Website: lowes
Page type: order-returns
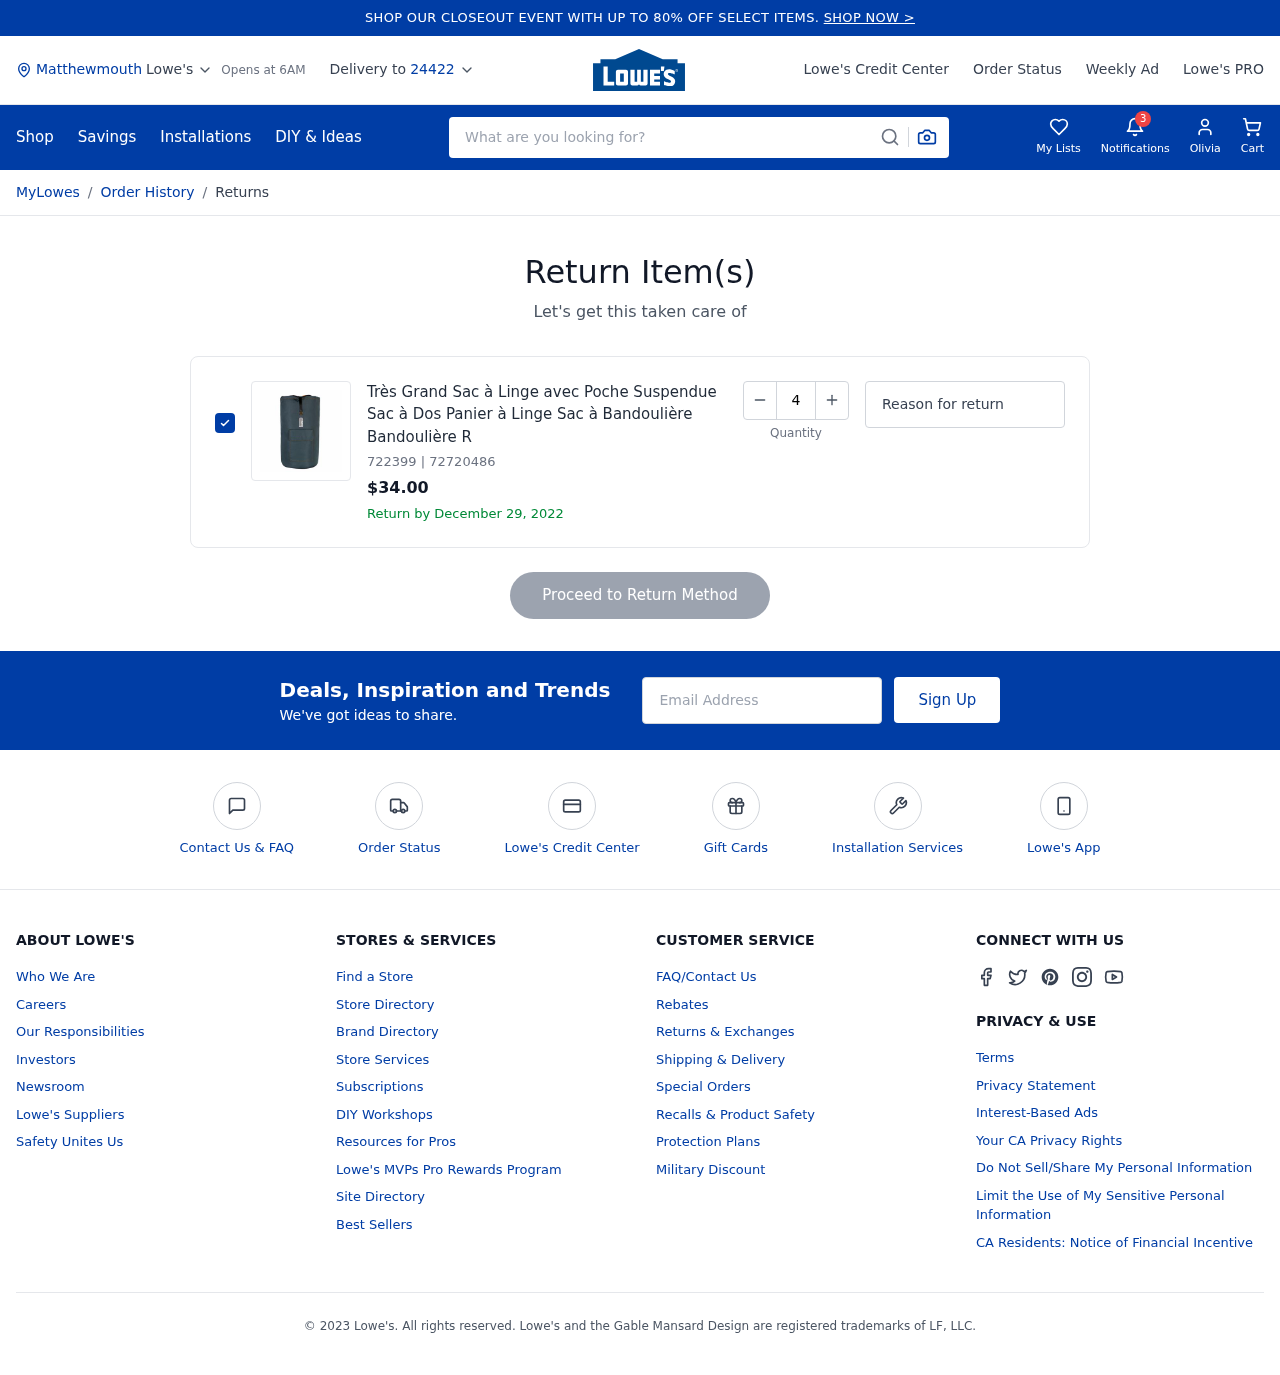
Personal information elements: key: PII_CITY
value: Matthewmouth
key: PII_FIRSTNAME
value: Olivia
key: PII_POSTCODE
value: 24422
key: PII_EMAIL
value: omedina@yahoo.com
Product elements: key: PRODUCT1_NAME
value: Très Grand Sac à Linge avec Poche Suspendue Sac à Dos Panier à Linge Sac à Bandoulière Bandoulière R
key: PRODUCT1_PRICE
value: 34
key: PRODUCT1_ITEM_NUMBER
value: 722399
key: PRODUCT1_MODEL_NUMBER
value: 72720486
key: PRODUCT1_QUANTITY
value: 4
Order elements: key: ORDER_RETURN_BY_DATE
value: December 29, 2022